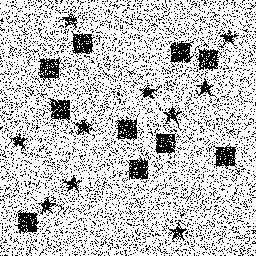
Squares: 10
Triangles: 0
Stars: 10
Total shapes: 20